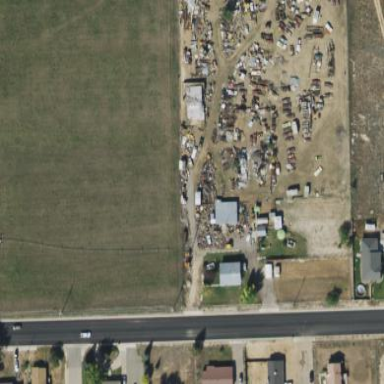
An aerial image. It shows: Scrap yard situated in industrial area.